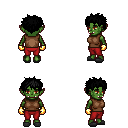
a pixel art fantasy rpg character, female body template, orc, green skin, brown sleeveless shirt, red pants, black bedhead hairstyle, gold gloves, gray slippers, four views (front, back, left, right), 2x2 character sprite sheet, small pixel art, hard edges, no anti-aliasing